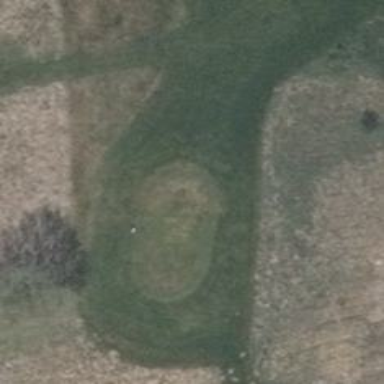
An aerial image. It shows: Golf tee.